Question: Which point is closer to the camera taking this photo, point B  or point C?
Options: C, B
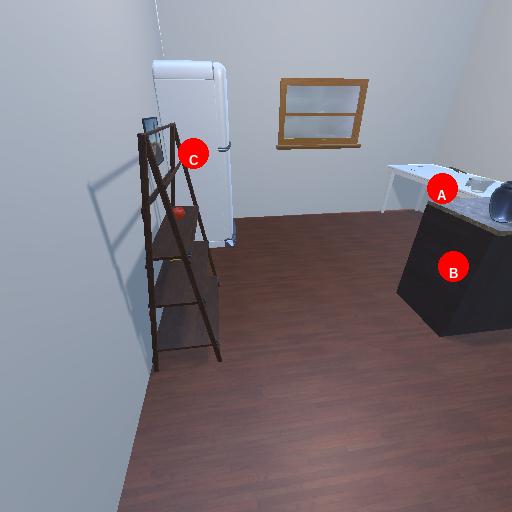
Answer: C